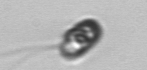
Label: flagellate_morphotype1